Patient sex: M
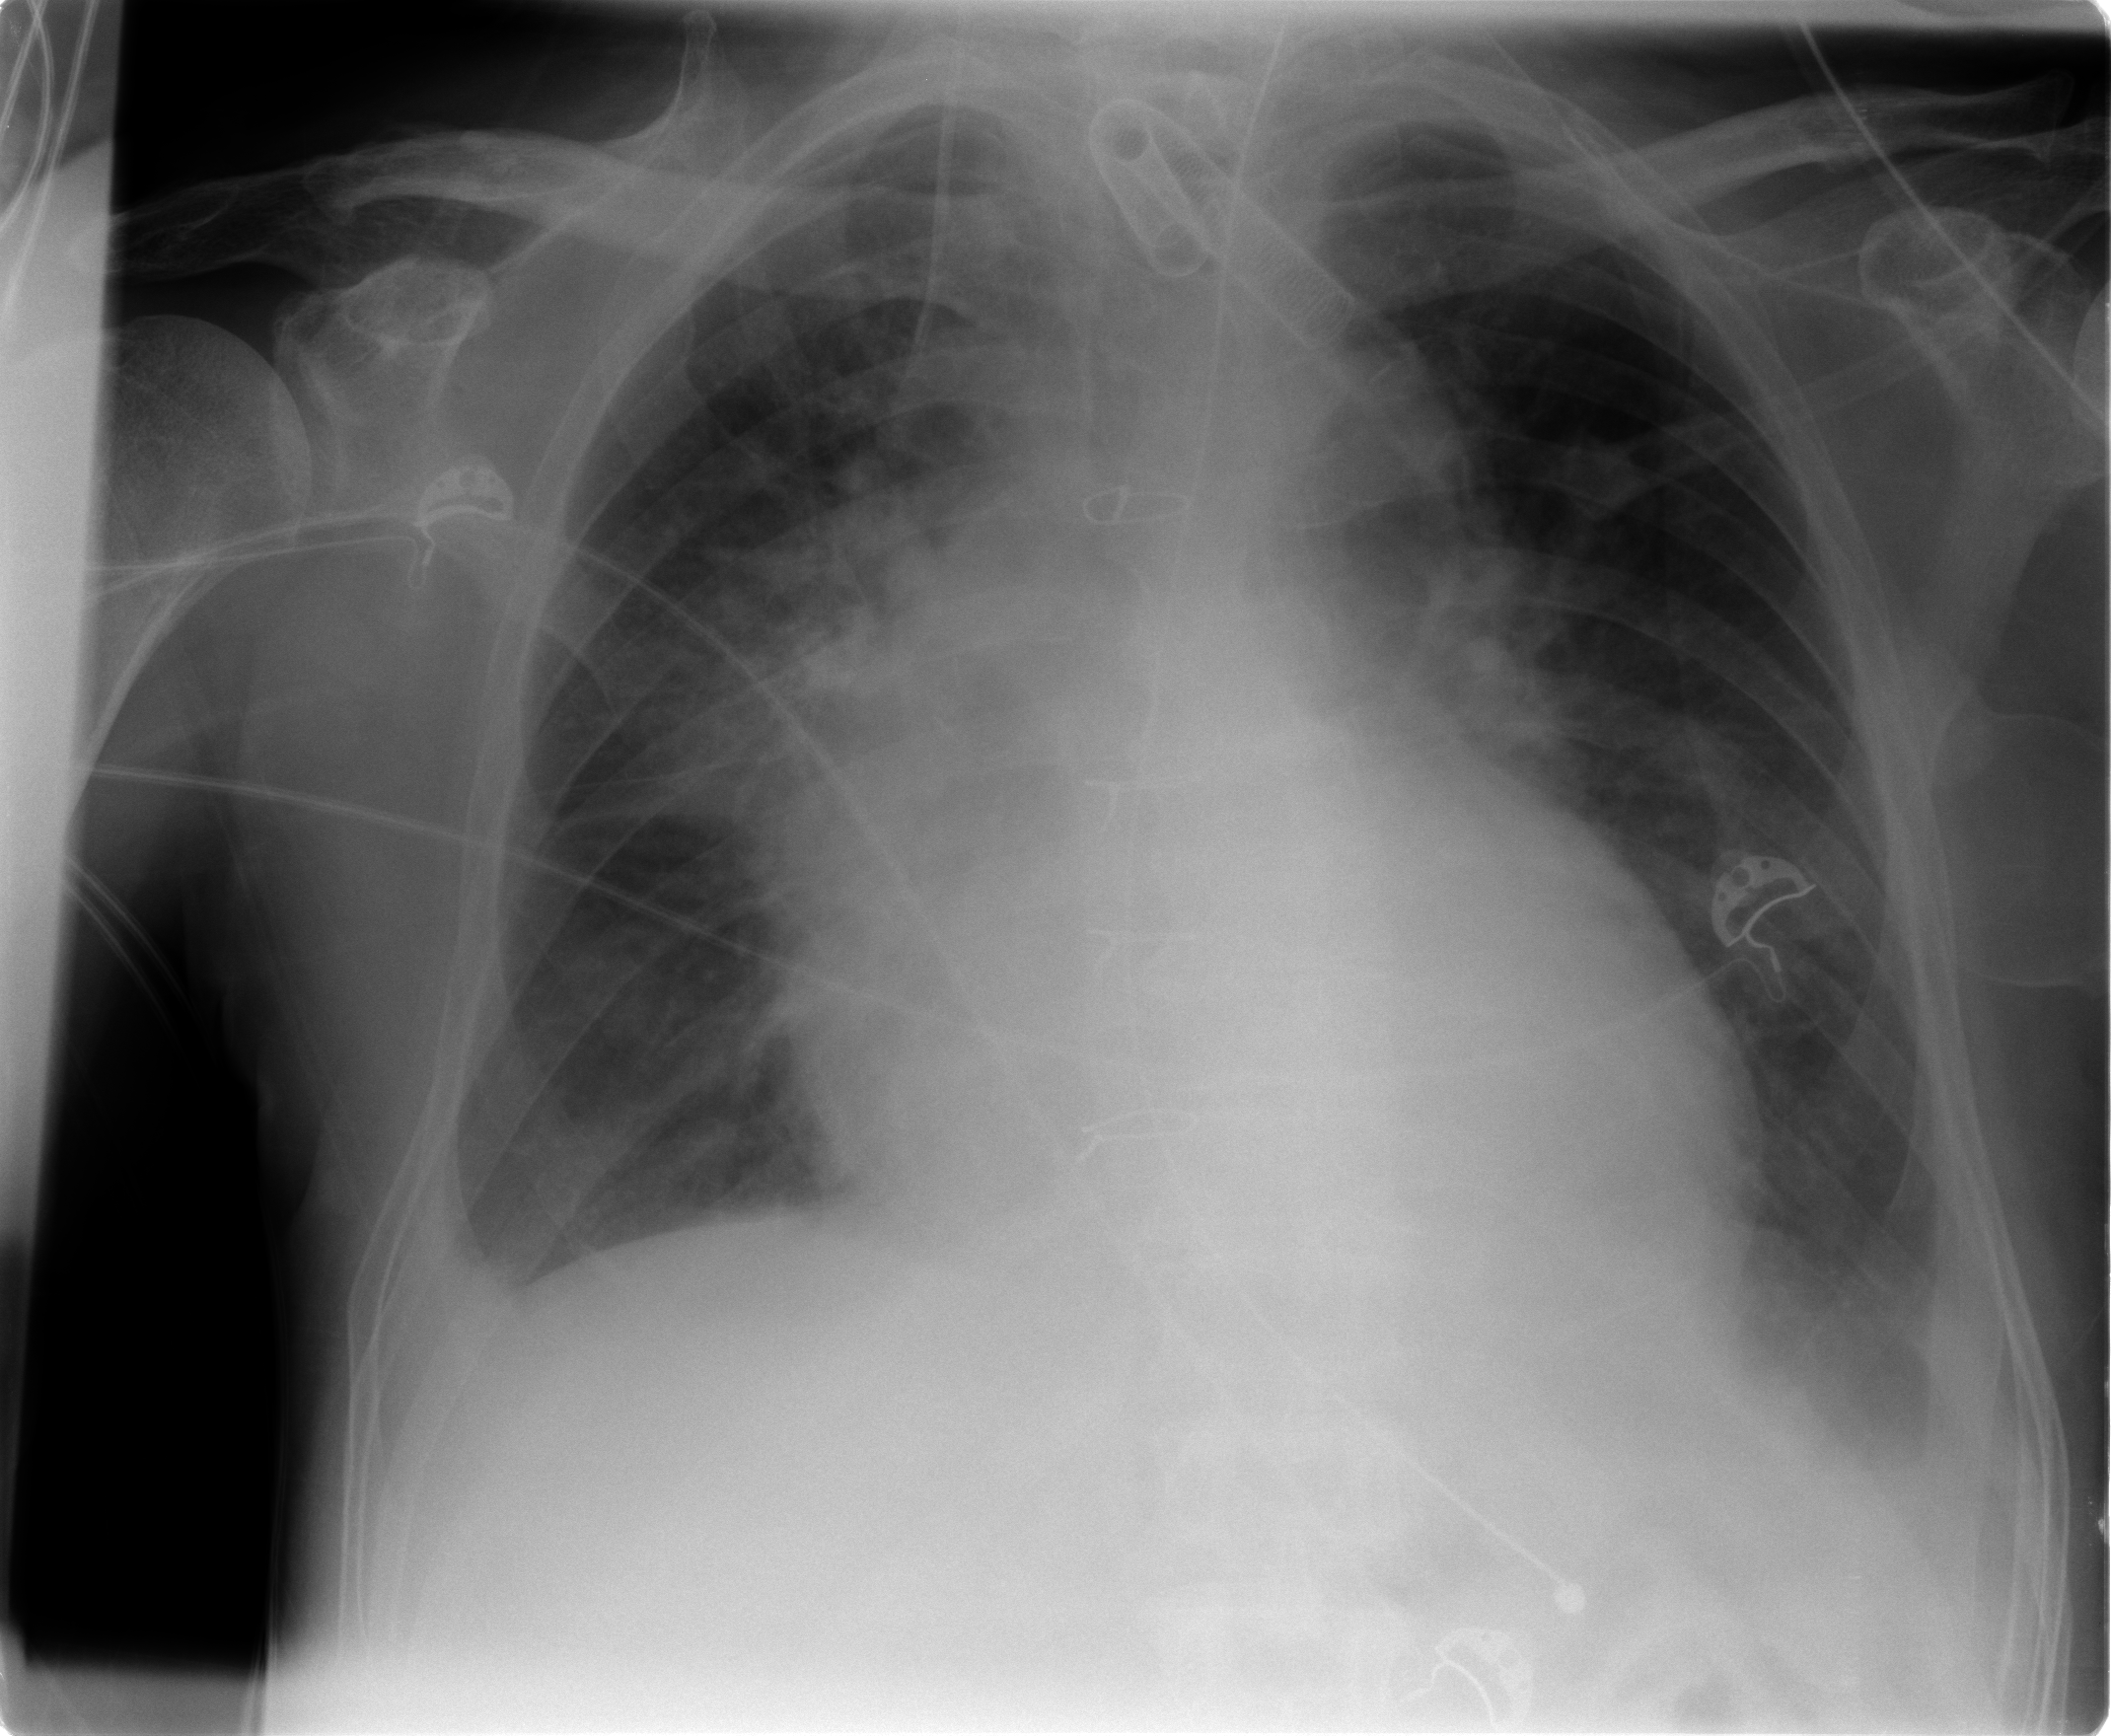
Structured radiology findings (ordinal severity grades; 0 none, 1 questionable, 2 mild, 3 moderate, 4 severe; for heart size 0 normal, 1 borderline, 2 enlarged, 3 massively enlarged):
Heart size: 3
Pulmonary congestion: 3
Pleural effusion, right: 2
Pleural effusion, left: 2
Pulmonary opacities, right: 2
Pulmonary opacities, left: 1
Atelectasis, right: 2
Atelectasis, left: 2